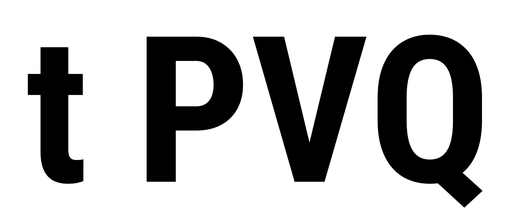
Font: Roboto_Condensed_Bold